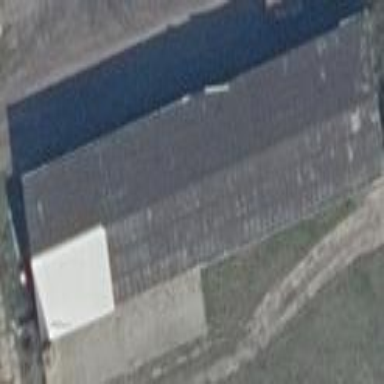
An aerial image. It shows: Building with gabled roof that is dark grey in color. The roof is oriented along the structure.